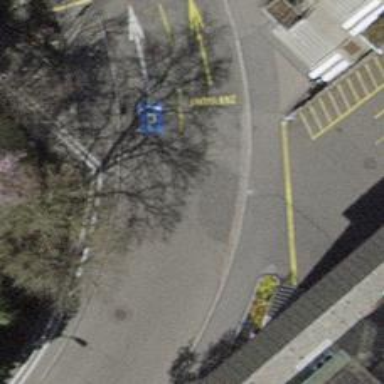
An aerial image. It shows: Unmarked crossing with traffic calming table.